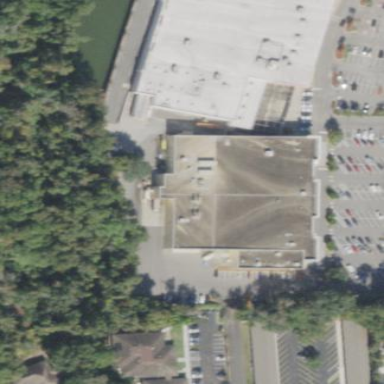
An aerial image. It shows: Commercial building housing supermarket.